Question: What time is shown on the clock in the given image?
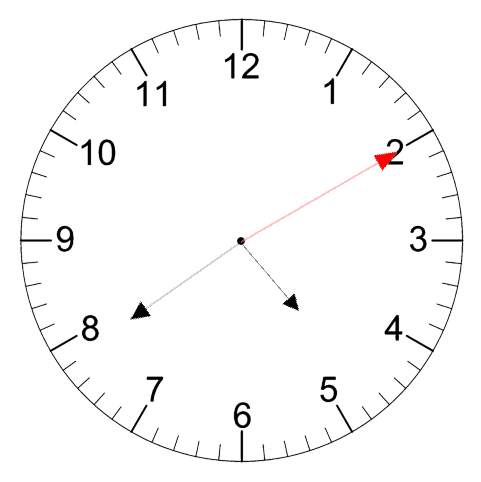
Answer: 04:39:10